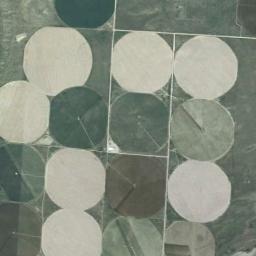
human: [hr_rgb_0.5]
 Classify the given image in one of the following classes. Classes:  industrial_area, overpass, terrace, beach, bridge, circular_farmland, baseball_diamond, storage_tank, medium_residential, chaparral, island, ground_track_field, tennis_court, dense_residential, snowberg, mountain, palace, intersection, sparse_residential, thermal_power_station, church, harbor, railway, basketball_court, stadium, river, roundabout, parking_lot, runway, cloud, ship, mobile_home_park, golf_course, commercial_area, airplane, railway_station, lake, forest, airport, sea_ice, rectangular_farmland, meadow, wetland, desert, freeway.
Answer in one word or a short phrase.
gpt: circular_farmland